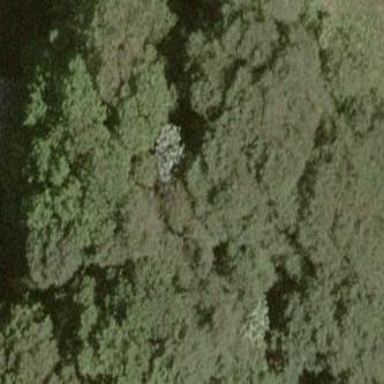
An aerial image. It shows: Forest area.